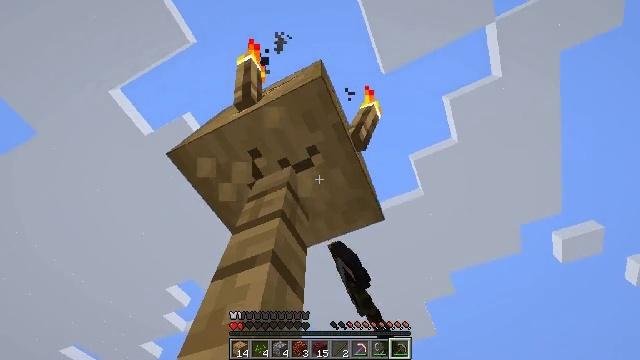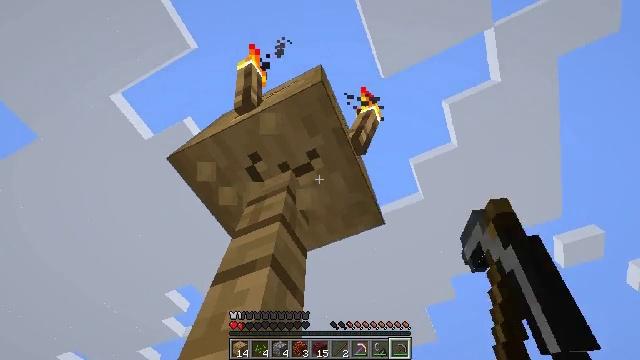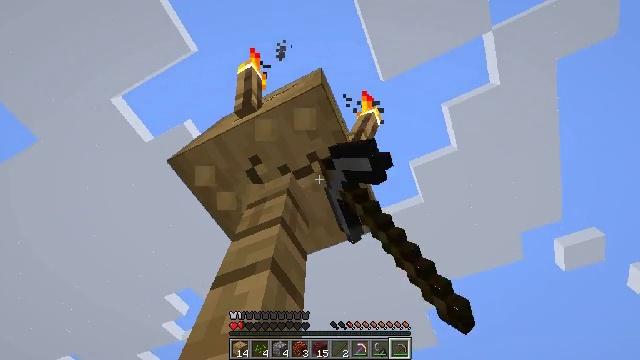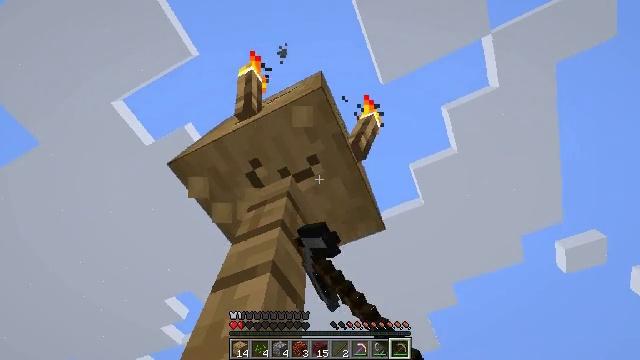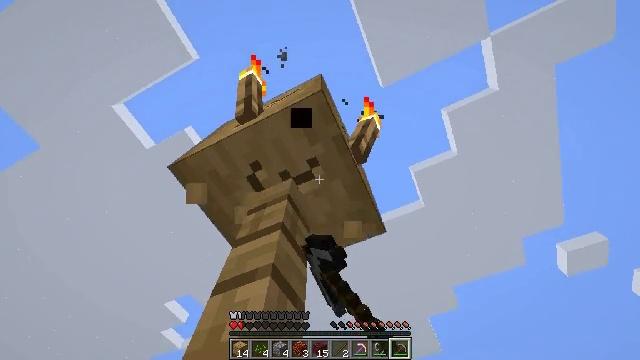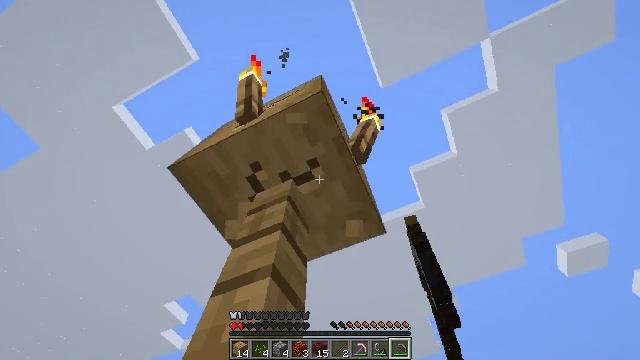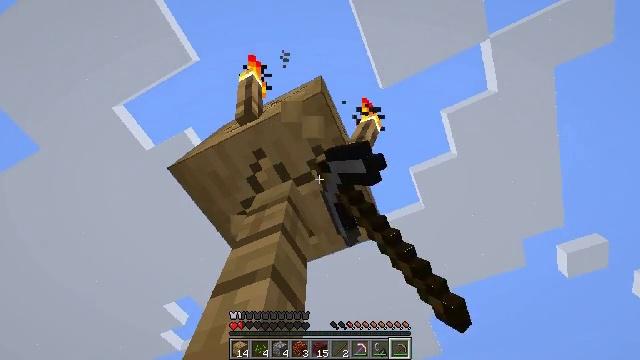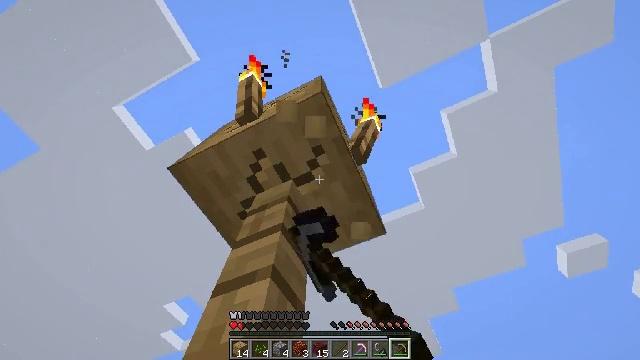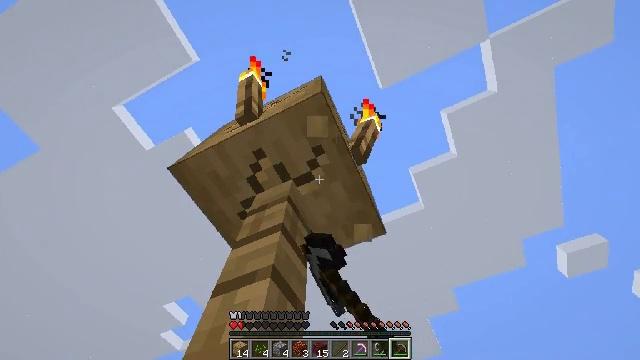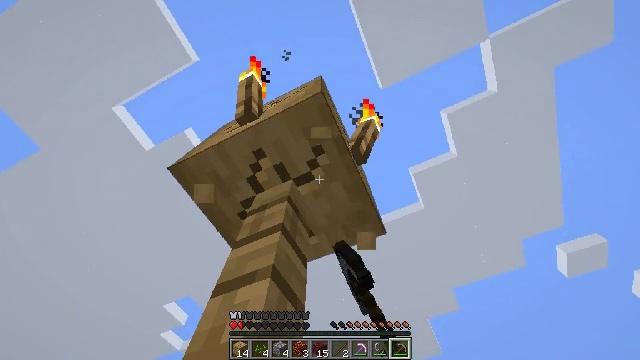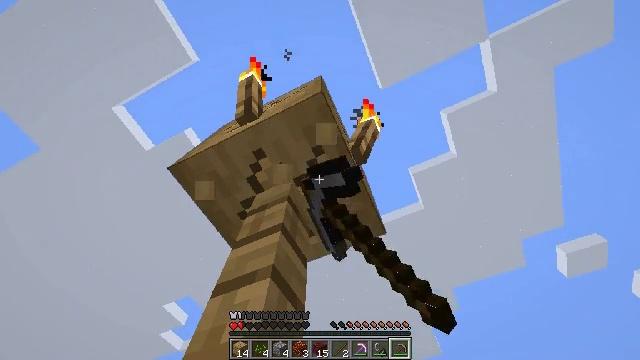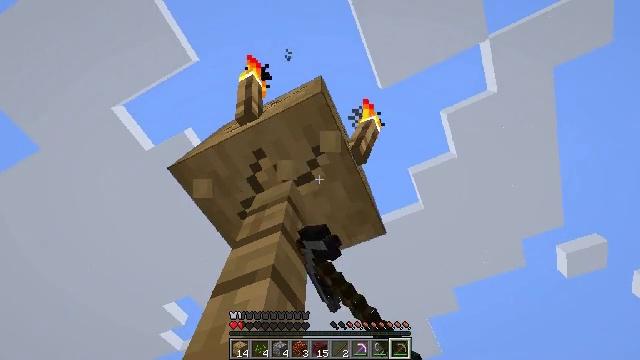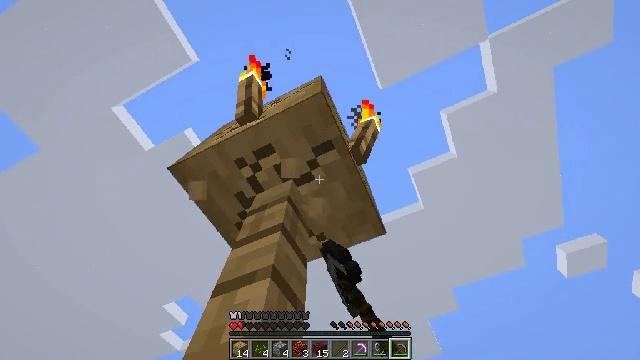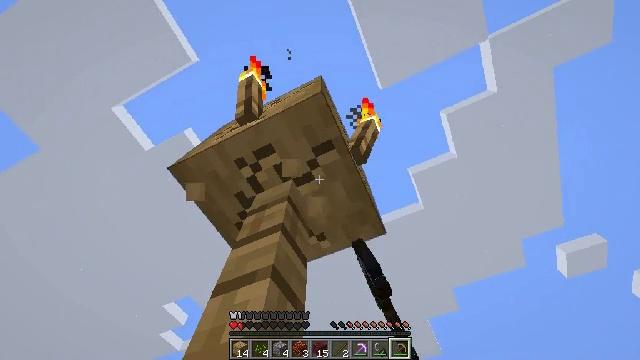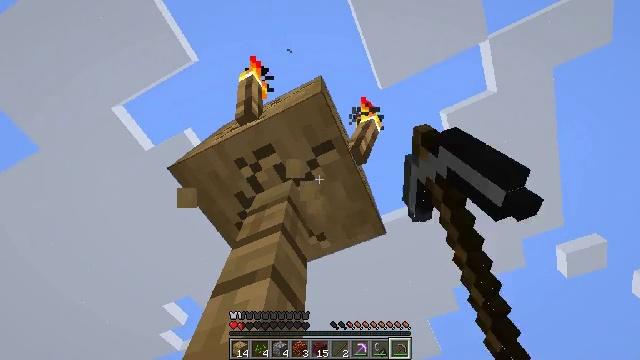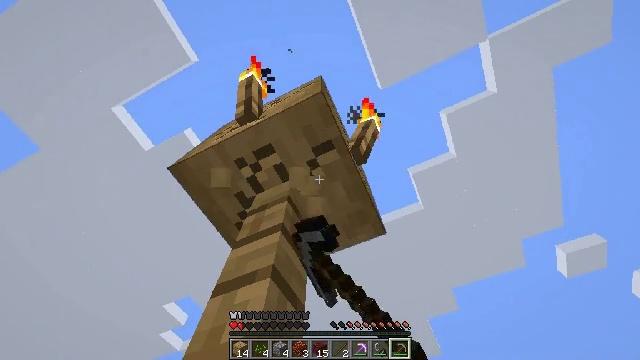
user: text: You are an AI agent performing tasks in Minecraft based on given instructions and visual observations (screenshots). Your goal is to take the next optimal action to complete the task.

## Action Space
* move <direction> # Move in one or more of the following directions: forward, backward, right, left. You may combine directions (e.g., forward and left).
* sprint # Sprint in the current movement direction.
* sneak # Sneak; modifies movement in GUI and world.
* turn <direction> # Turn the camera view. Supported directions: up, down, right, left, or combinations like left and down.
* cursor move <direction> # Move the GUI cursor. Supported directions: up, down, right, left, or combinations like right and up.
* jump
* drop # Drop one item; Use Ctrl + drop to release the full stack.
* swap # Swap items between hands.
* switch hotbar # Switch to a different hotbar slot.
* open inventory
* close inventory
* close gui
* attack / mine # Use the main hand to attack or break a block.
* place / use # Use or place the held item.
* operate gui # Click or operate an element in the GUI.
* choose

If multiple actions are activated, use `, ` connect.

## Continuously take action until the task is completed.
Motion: motion action
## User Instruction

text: Collect materials like stripped oak wood.
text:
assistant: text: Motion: attack / mine
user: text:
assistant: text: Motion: attack / mine
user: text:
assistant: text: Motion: attack / mine
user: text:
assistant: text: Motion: attack / mine
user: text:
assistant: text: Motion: attack / mine
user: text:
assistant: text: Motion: attack / mine
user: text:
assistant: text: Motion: attack / mine
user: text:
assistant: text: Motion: attack / mine
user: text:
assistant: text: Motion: attack / mine
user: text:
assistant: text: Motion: attack / mine
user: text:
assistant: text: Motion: attack / mine
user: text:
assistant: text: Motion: attack / mine
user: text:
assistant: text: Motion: attack / mine
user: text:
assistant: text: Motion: attack / mine
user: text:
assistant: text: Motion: attack / mine
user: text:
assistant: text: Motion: attack / mine
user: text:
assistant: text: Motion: attack / mine
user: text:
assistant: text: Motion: attack / mine
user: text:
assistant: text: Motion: attack / mine
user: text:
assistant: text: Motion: attack / mine
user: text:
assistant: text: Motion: attack / mine
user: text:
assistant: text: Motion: attack / mine
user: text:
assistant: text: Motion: attack / mine
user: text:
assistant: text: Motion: attack / mine
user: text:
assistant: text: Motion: attack / mine
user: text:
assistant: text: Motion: attack / mine
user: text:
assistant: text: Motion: attack / mine
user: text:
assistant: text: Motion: attack / mine
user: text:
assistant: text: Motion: attack / mine
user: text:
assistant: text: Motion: attack / mine